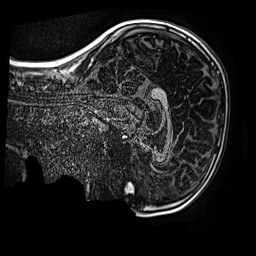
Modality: MP2RAGE
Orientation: sagittal
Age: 11
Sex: male
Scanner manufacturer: siemens
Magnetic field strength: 3 T
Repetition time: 4 s
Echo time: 0.00299 s